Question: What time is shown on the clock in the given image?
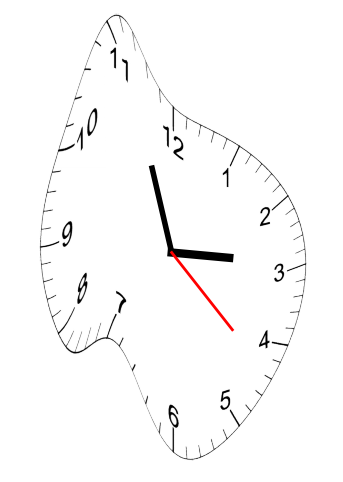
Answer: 02:56:22